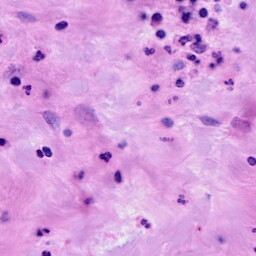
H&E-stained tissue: Breast